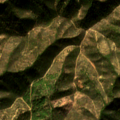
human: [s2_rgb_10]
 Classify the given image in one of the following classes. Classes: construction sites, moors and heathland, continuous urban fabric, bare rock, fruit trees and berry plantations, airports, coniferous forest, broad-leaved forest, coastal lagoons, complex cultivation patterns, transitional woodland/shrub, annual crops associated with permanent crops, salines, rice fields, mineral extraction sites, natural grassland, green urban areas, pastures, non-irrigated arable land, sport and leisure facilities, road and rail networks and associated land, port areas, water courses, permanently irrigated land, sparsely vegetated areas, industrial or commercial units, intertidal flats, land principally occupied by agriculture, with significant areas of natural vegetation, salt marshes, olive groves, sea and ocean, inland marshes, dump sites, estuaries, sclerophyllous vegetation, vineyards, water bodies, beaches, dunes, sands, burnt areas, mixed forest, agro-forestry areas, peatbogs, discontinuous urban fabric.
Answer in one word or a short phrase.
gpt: broad-leaved forest, sclerophyllous vegetation, transitional woodland/shrub